Field crop: maize
Growth stage: 2
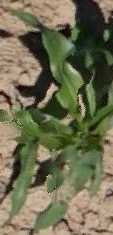
Species: maize